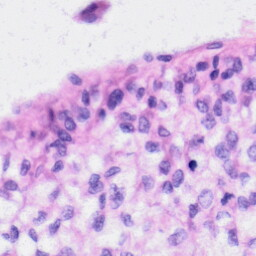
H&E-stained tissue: Liver